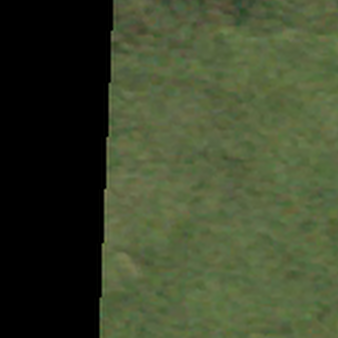
Label: other